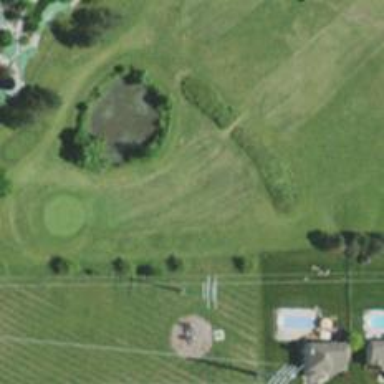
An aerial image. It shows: Golf hole.